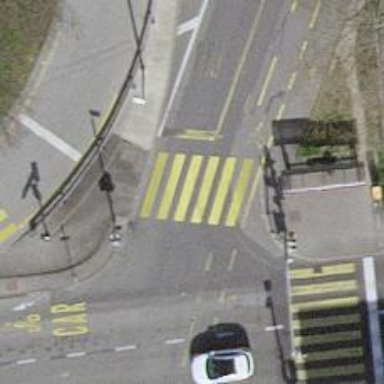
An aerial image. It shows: Road crossing with traffic signals.